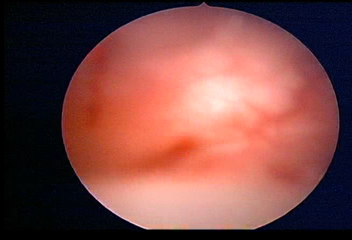
Modality: WLC
Class: Normal mucosa
Bladder cancer association: No